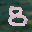
Label: 8